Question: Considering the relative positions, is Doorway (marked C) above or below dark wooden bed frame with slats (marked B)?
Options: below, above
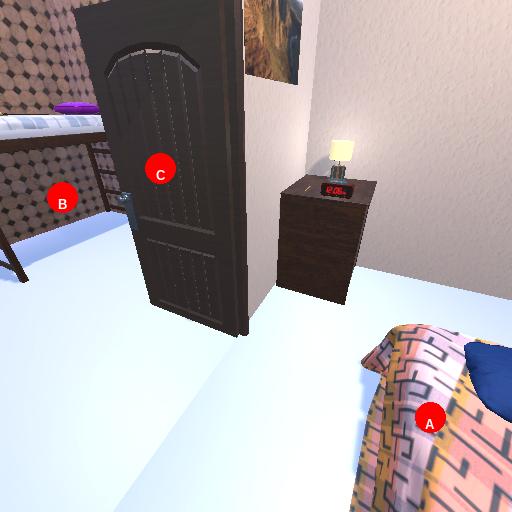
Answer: below